Interaction volume radius: 5 \u00c5
Interaction volume height: 45 \u00c5
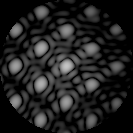
Disorder parameter: 0.09114